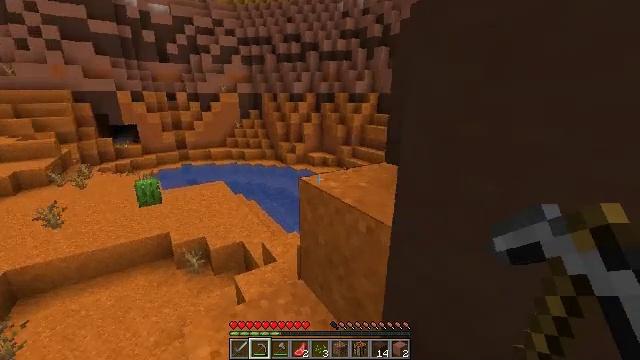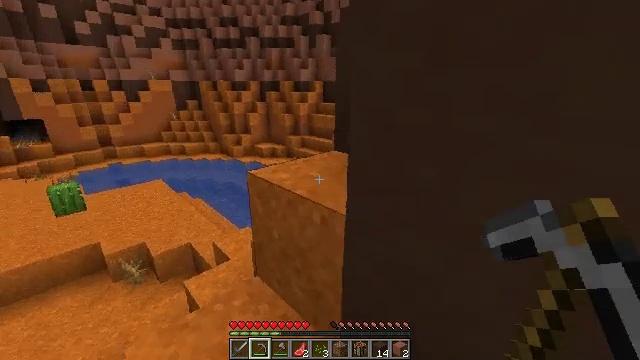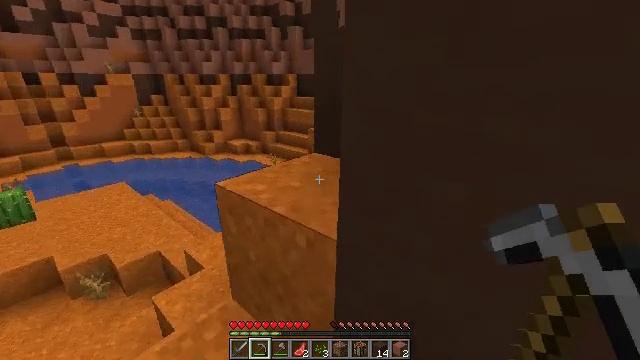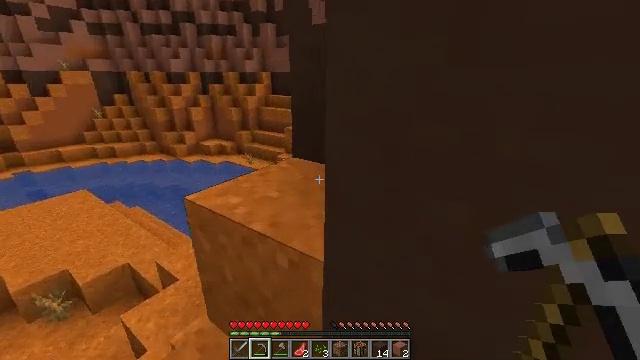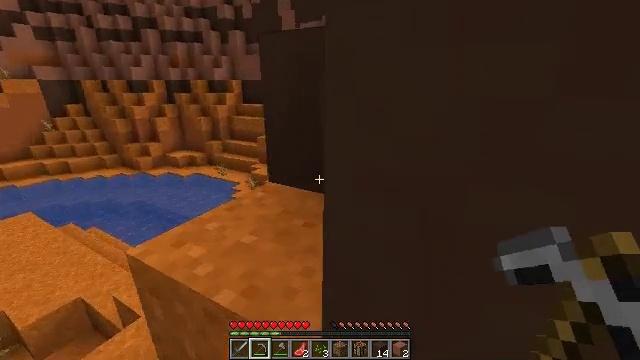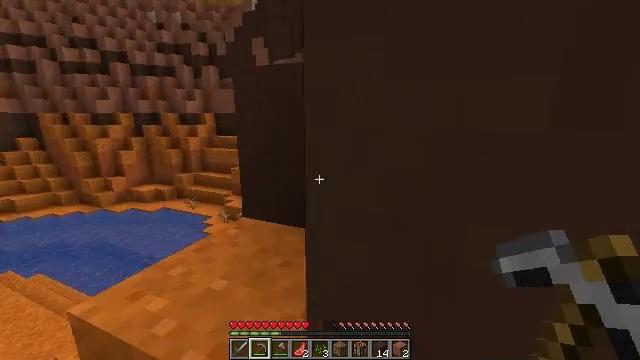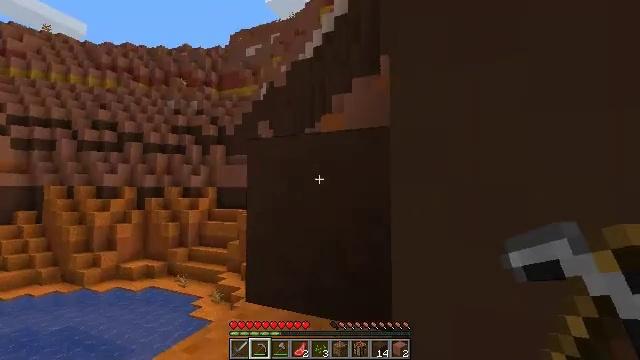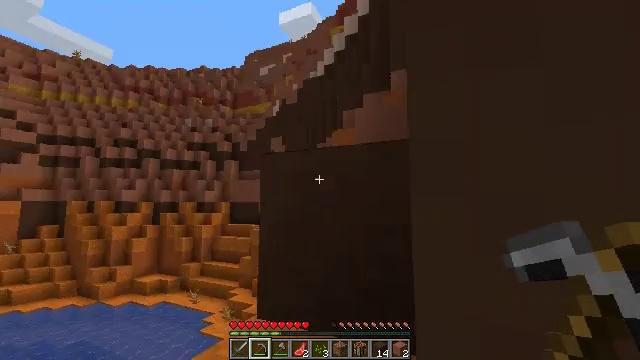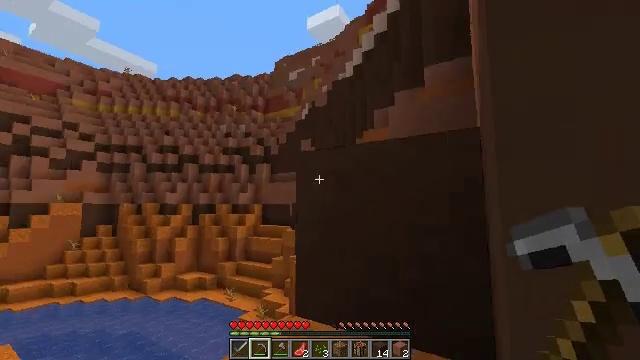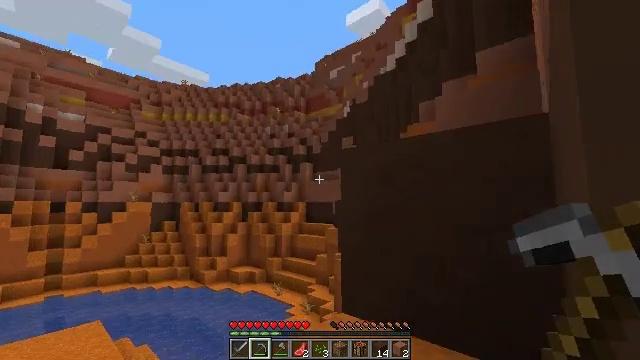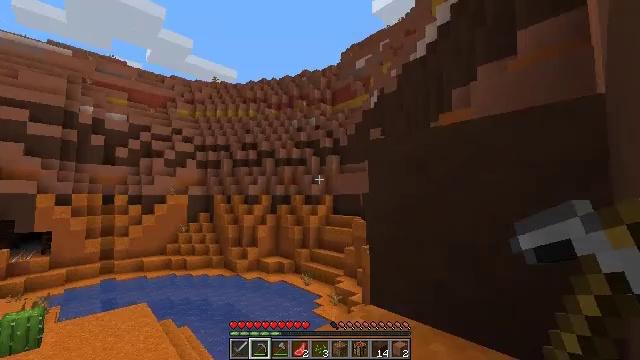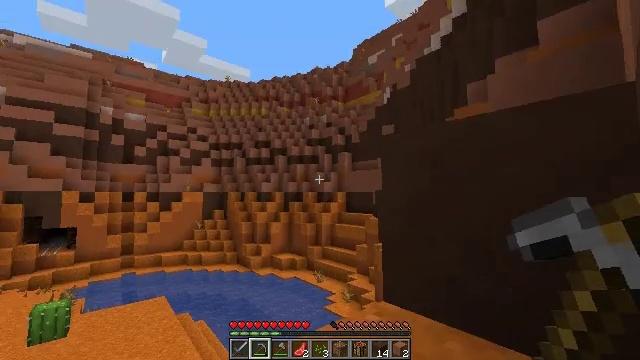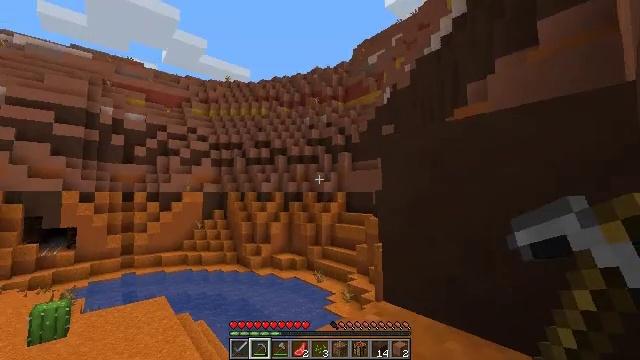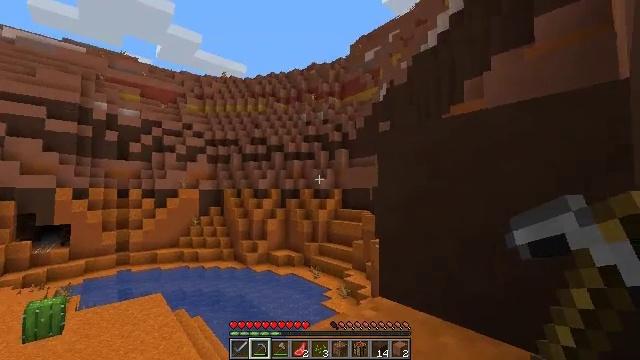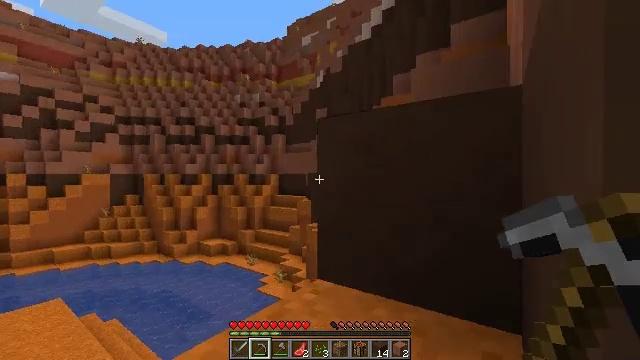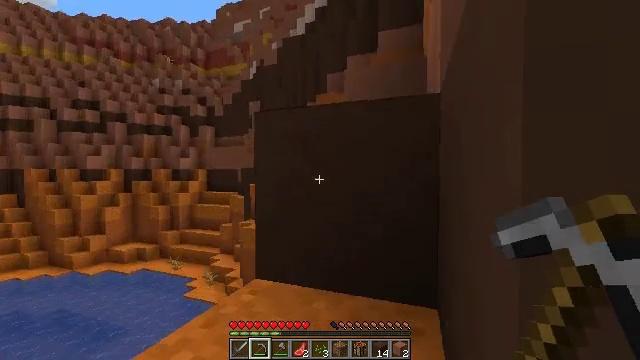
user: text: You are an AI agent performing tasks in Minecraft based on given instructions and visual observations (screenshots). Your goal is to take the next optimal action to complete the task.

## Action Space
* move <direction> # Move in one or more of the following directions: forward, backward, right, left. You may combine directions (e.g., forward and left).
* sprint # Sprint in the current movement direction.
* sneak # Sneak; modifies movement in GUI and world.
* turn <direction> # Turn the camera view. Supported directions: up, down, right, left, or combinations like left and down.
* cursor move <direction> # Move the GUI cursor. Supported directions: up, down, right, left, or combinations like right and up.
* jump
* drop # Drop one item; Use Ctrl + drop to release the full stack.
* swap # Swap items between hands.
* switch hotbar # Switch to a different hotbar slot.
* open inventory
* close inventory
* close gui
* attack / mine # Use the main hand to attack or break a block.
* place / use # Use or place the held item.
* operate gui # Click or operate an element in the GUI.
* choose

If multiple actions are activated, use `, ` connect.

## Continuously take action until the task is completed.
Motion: motion action
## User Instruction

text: Collect the dead bush from dry areas.
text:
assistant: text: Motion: move forward, turn right and down
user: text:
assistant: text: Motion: move forward, turn right and down
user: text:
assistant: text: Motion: move forward, turn right
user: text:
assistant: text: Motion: move forward, turn right and up
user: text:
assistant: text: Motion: move forward, turn right and up
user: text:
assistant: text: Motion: turn up
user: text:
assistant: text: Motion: turn left and up
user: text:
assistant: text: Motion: turn left
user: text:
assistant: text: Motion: turn left
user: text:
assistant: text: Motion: turn left and down
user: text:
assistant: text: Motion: turn left
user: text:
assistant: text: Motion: no_op
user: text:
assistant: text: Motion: no_op
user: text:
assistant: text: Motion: move forward, turn right and down
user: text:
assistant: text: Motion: move forward, turn right and down
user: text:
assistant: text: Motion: move forward, turn right and down
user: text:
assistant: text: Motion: move forward, turn right and down
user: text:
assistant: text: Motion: move forward
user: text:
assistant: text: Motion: move forward
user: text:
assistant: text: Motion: move forward
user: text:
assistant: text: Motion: move forward and move left, turn left and up
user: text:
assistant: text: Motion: move forward and move left, attack / mine
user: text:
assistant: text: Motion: move forward and move left, attack / mine
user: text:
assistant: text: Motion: move forward and move left, turn left and up, attack / mine, jump
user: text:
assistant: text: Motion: move forward and move left, turn left, attack / mine, jump
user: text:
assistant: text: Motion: move forward and move left, attack / mine, jump
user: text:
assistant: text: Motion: move forward and move left, attack / mine, jump
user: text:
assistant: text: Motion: move forward and move left, turn left and up, attack / mine, jump
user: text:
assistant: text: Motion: move forward and move left, turn left and up, attack / mine, jump
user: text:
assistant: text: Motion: move forward and move left, attack / mine, jump